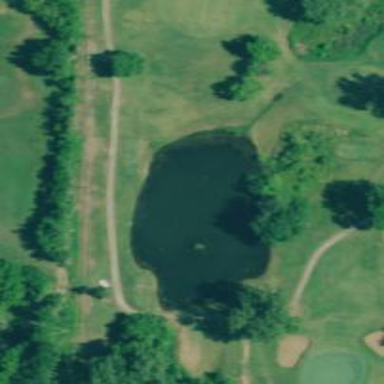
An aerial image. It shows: Water hazard on golf course.